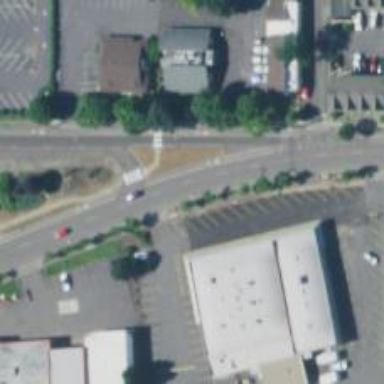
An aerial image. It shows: Marked crossing on footway.